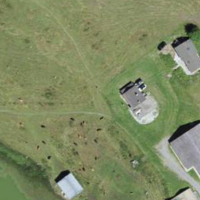
EUNIS habitat code: 23
Species observed at this site:
Motacilla alba